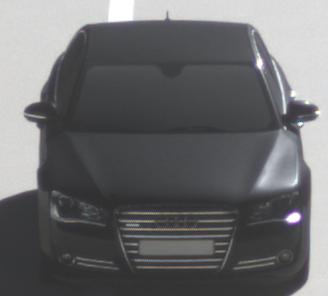
Make: Audi
Model: A8 D4
Model produced from: 2009
Model produced until: 2017
Doors: 4
Color: black
Road condition: dry road
Daytime: morning or afternoon
Contrast: high contrast